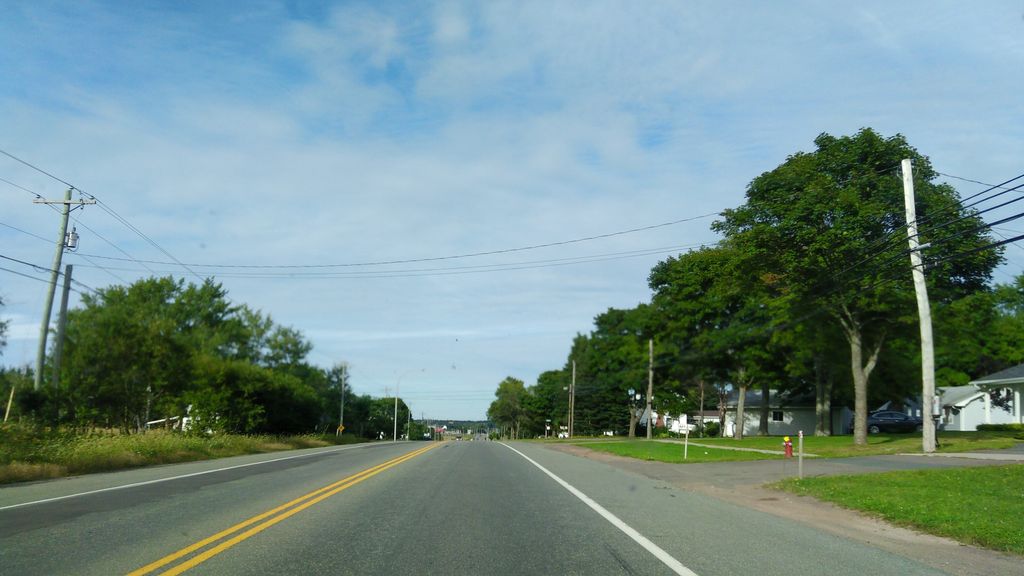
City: charlottetown